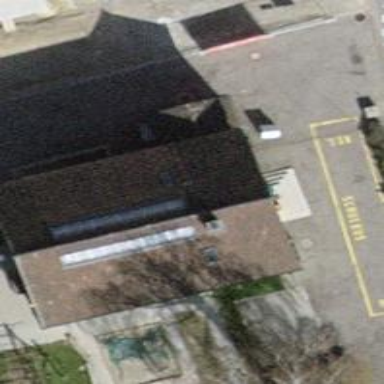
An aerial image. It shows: Kindergarten.